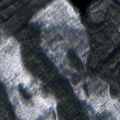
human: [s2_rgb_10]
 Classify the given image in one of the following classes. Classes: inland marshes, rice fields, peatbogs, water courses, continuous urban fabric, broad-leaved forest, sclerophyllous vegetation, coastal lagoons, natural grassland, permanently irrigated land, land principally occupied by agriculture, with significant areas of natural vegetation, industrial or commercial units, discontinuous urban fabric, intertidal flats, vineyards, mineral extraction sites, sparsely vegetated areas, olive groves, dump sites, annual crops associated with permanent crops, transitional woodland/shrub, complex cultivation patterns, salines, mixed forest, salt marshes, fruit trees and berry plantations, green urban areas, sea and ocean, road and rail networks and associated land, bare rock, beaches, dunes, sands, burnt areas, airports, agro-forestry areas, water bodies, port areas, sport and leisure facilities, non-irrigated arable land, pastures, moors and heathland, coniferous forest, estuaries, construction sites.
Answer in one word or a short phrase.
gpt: coniferous forest, mixed forest, transitional woodland/shrub, water bodies